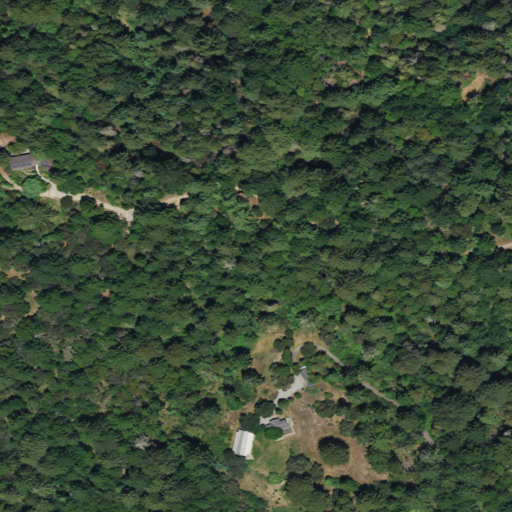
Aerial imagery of mountain in California named Mount Roberta containing evergreen forest, mixed forest, open development, and low intensity development